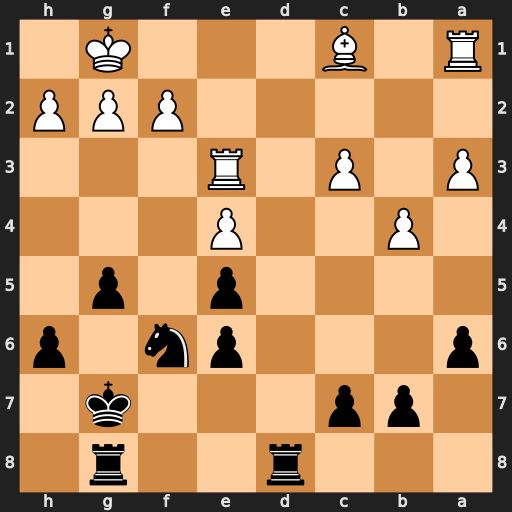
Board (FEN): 3r2r1/1pp3k1/p3pn1p/4p1p1/1P2P3/P1P1R3/5PPP/R1B3K1
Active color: b
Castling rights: -
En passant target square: -
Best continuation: Rd1+ Re1 Rxe1#